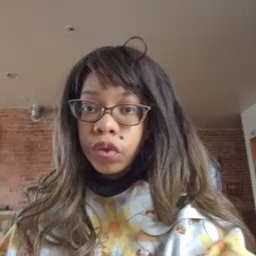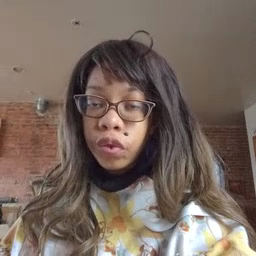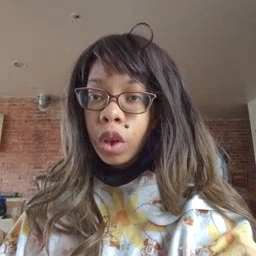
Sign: blow